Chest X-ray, PA view. Patient: 61 years old, sex M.
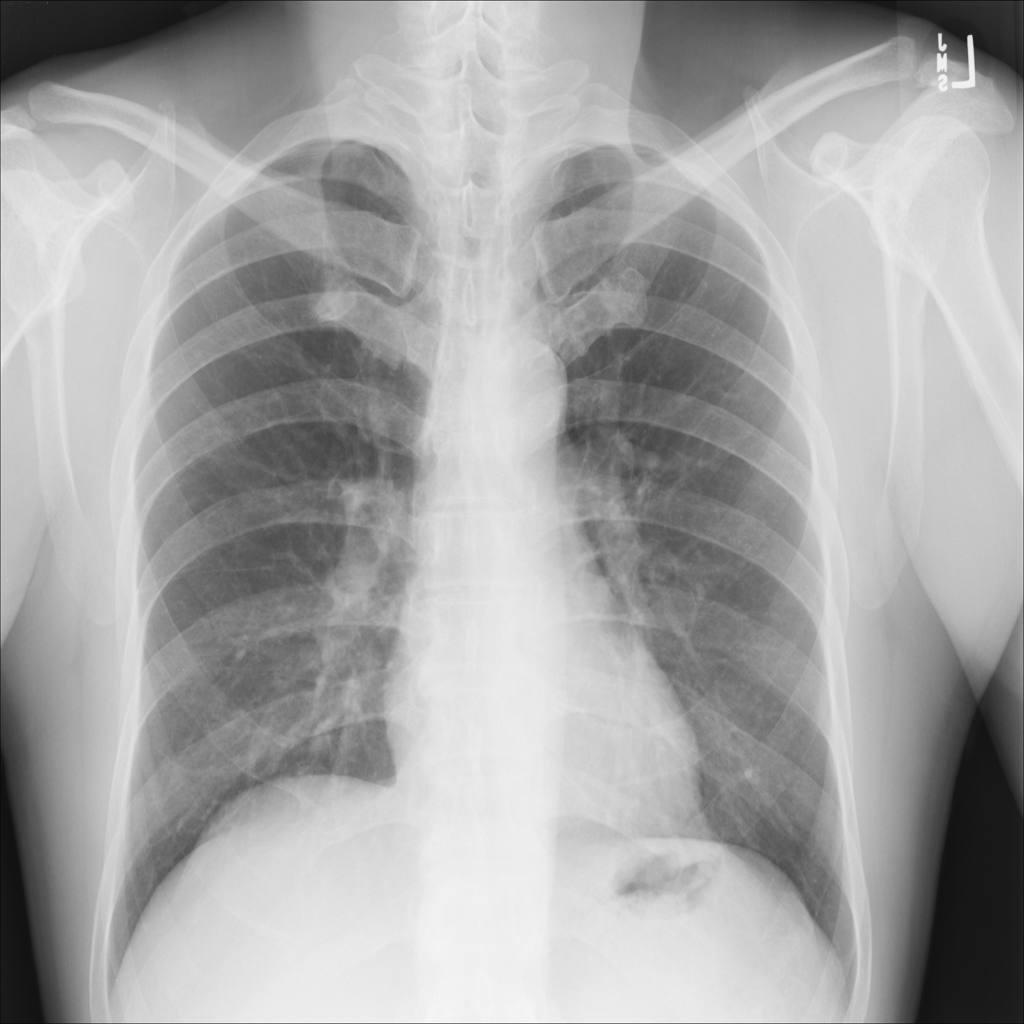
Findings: No Finding